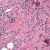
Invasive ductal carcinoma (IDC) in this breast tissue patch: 0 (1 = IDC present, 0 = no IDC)